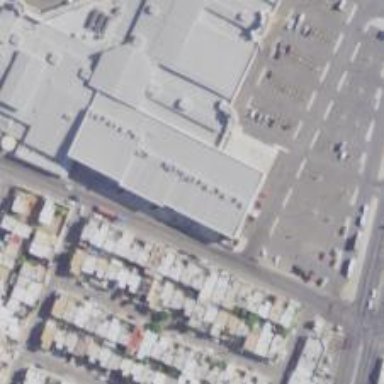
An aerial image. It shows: Cinema.